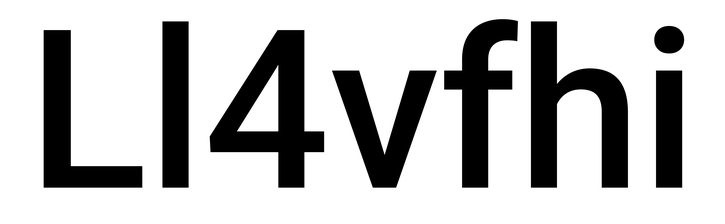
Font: Roboto_Medium